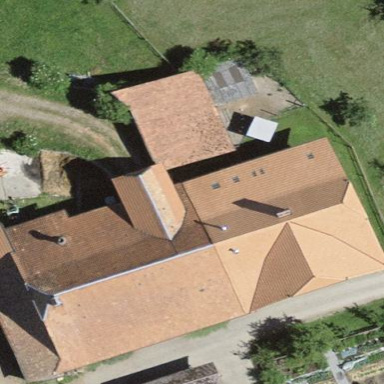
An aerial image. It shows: Farm building.